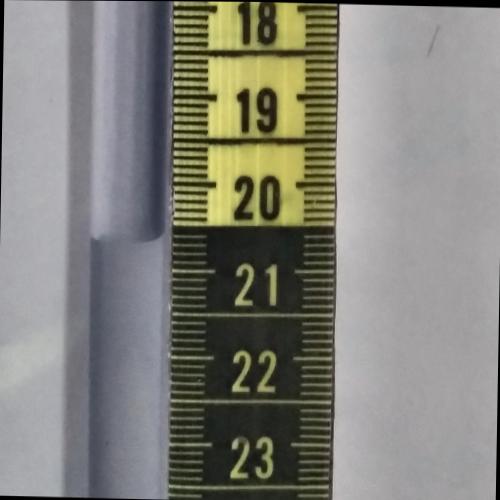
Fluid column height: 20.6 cm